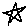
Label: star